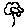
Label: flower